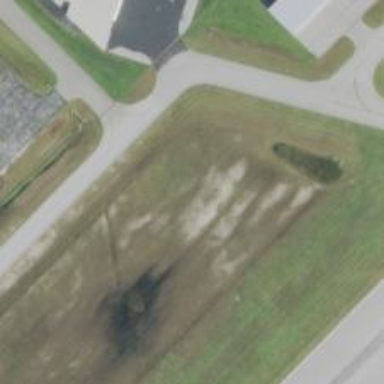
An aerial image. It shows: View of taxiway at the airport.